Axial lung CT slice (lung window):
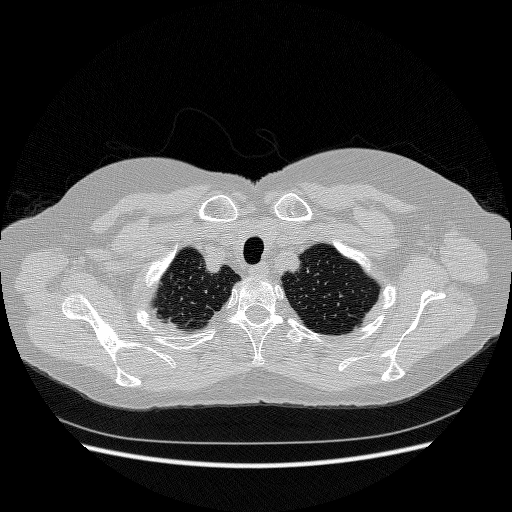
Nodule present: no